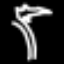
Label: palm tree